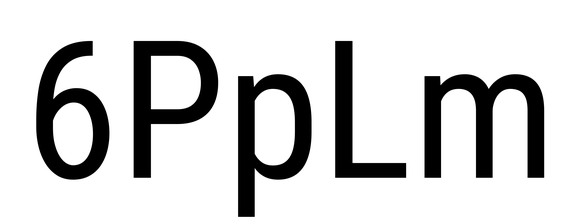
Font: Roboto_Condensed_Regular